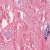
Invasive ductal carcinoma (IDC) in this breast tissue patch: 0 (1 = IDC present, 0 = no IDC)